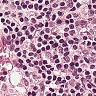
Metastatic tissue present: no